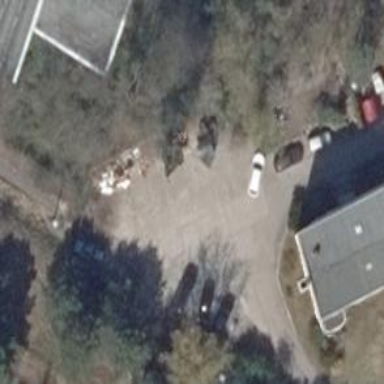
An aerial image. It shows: Concrete driveway serving as service road.